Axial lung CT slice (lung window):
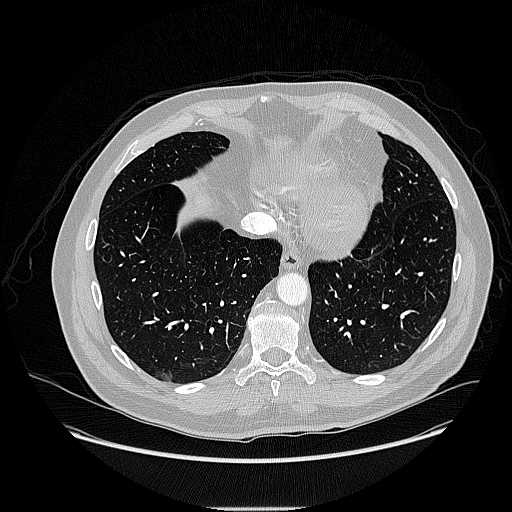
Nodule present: no